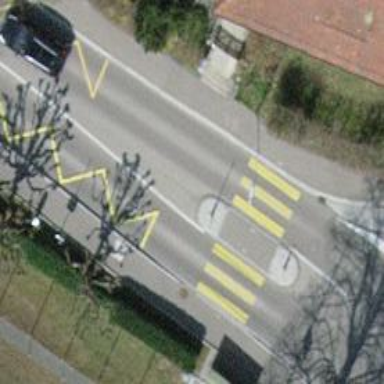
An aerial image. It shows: Platform for public transport on the road.